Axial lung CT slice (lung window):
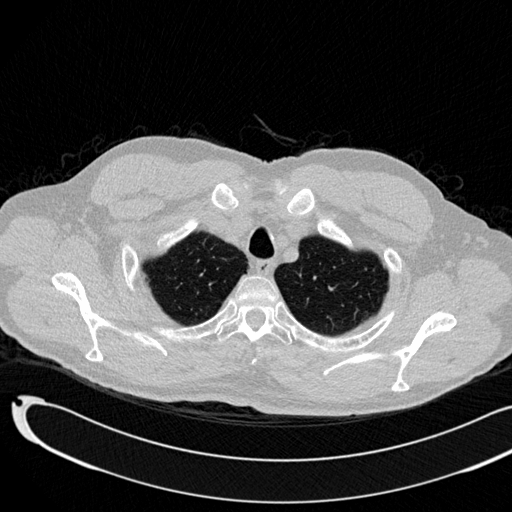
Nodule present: no